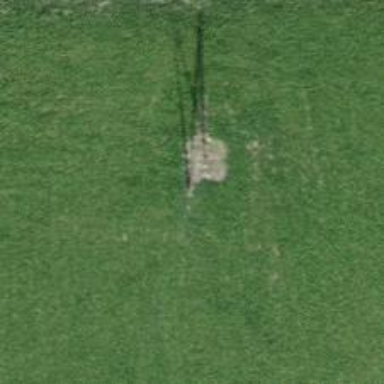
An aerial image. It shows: Utility pole in the area.